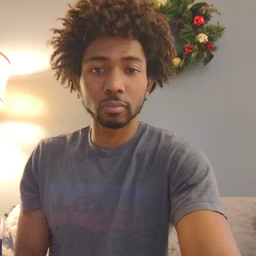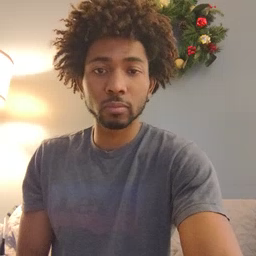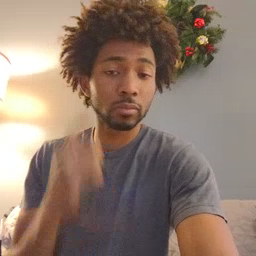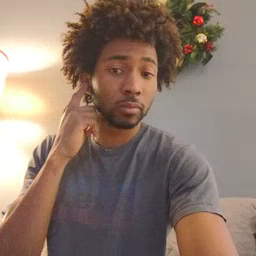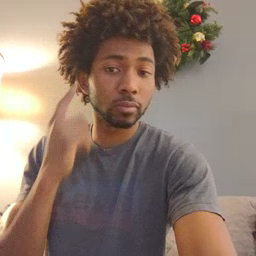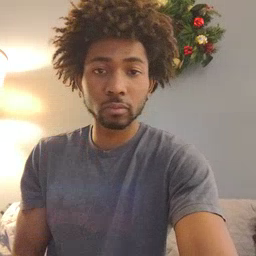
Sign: hear